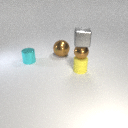
small yellow rubber cylinder below small brown metal sphere